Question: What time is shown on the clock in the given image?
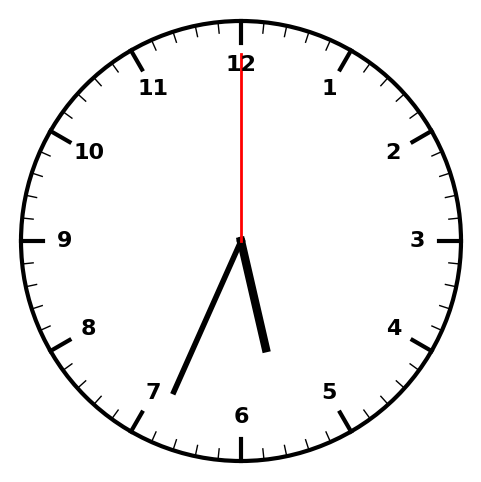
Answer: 05:34:00